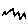
Label: zigzag